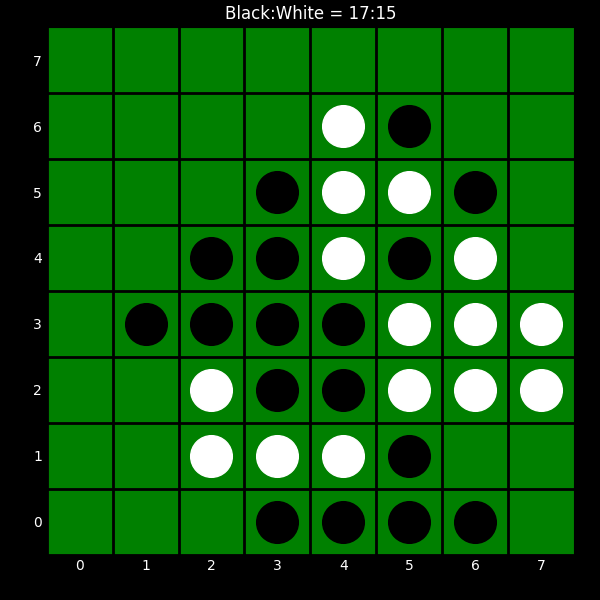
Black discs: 17
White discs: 15